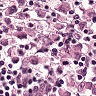
Metastatic tissue present: yes